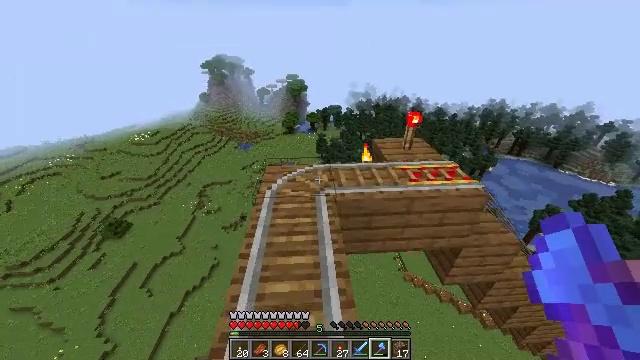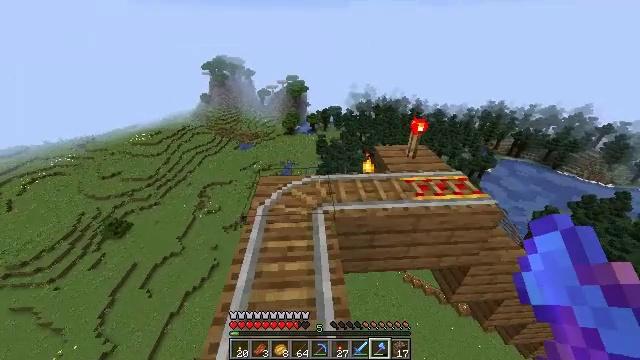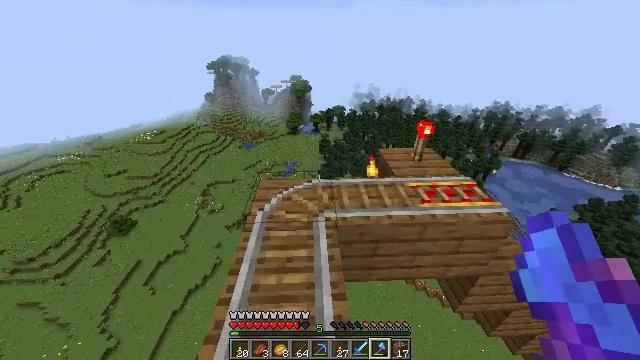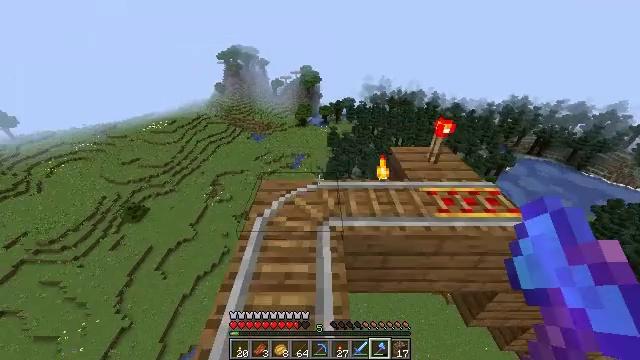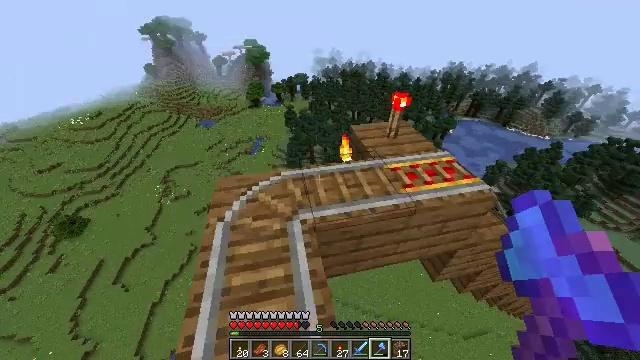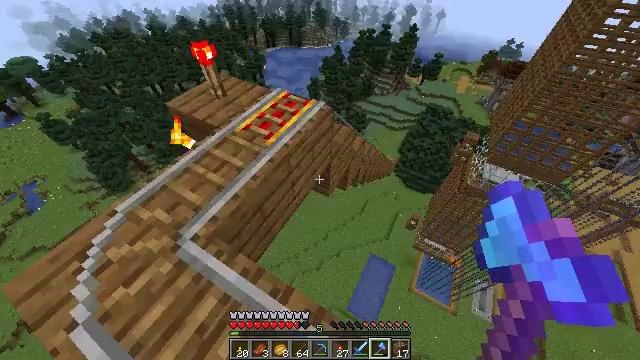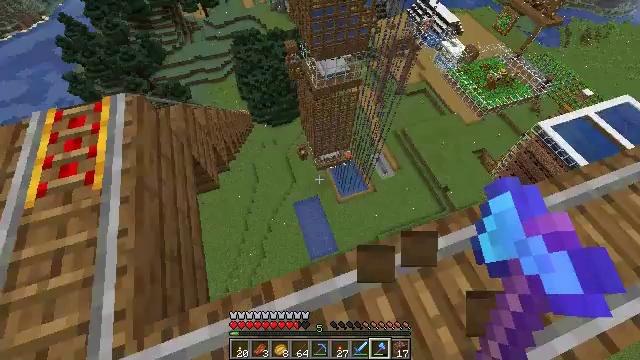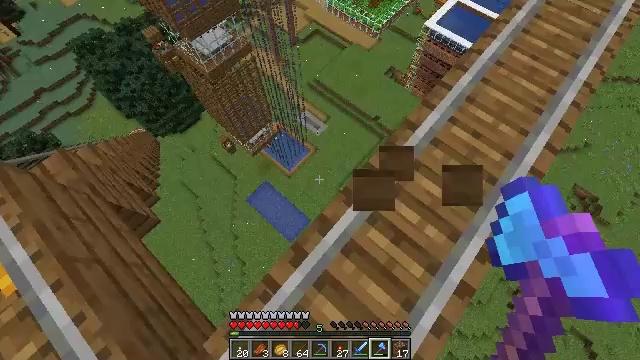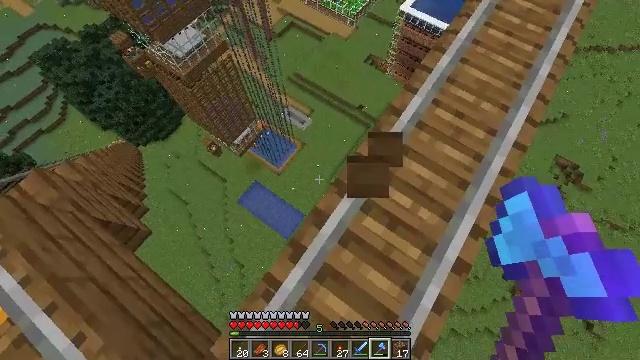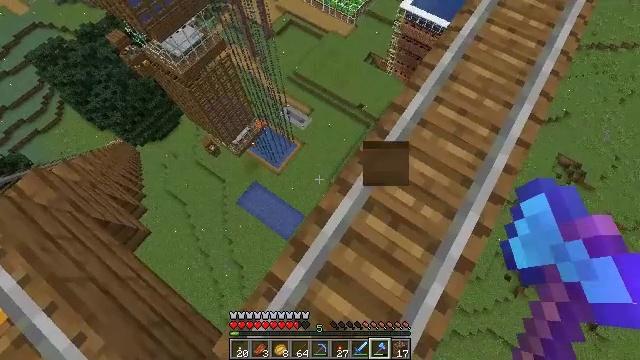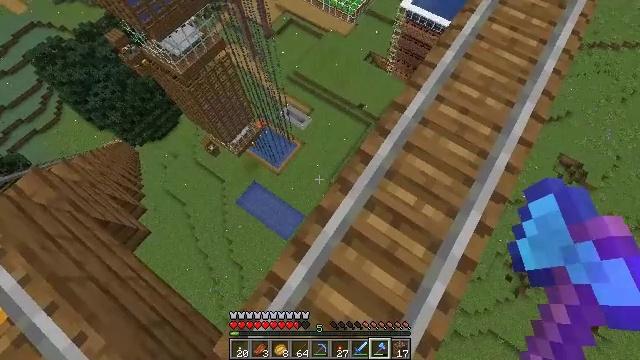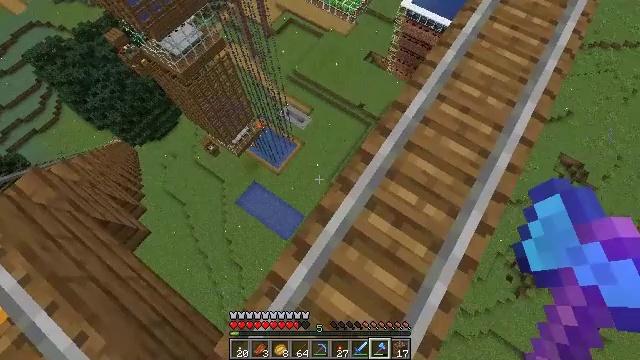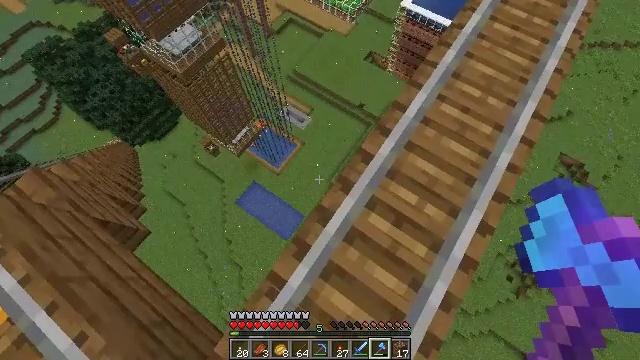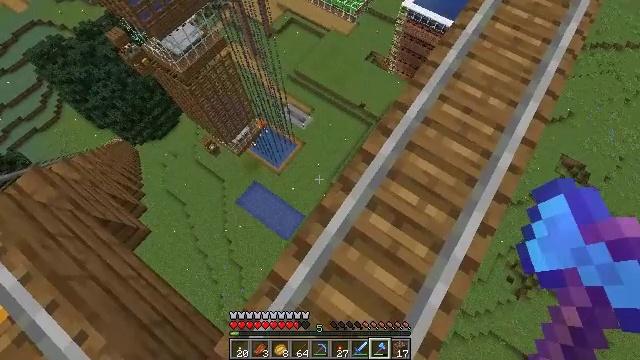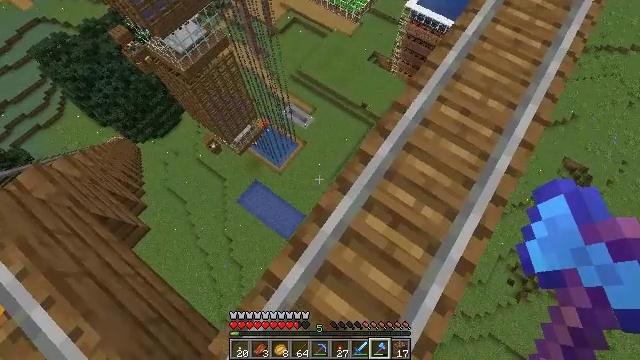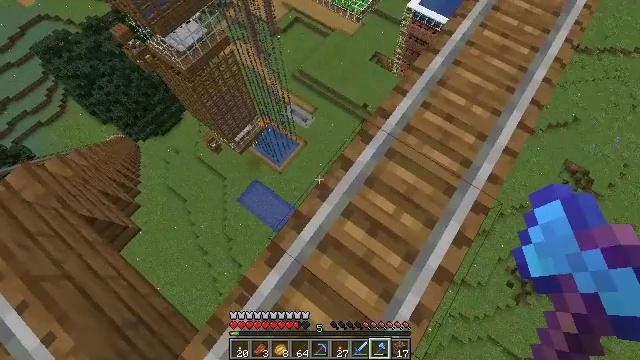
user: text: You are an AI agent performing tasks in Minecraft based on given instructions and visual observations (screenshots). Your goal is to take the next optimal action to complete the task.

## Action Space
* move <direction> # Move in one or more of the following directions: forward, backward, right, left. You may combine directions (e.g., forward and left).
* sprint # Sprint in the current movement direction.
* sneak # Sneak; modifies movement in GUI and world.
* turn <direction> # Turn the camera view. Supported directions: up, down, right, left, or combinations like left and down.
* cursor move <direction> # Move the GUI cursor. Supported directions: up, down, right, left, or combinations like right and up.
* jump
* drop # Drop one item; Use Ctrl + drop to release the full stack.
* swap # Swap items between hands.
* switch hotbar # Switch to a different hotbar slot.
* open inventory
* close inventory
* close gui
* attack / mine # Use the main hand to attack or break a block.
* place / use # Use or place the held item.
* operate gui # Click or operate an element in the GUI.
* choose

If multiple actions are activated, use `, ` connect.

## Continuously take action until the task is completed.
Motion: motion action
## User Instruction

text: Gather the redstone torch.
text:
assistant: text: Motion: move forward
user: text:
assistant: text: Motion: move forward
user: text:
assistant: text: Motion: move forward, turn left and down
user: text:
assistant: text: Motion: turn right and down
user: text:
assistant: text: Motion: turn right and down
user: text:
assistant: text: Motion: turn right and down
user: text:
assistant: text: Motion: turn right and down
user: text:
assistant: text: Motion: turn right and down
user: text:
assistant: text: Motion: no_op
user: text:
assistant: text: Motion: no_op
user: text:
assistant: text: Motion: no_op
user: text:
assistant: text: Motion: no_op
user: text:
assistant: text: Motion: no_op
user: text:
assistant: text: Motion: move right
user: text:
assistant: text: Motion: move forward and move right
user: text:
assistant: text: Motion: move forward and move right
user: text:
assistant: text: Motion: move forward and move right, turn left
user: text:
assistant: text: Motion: move forward and move right, turn left
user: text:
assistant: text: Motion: move forward and move right, turn left and up
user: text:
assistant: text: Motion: turn left and up
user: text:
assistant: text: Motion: turn left
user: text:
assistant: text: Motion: turn left
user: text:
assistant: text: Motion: no_op
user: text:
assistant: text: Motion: no_op
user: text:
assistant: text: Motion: no_op
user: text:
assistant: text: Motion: no_op
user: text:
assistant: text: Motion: no_op
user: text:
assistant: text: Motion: turn left and up
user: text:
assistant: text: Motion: turn left and up
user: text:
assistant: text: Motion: turn left and up